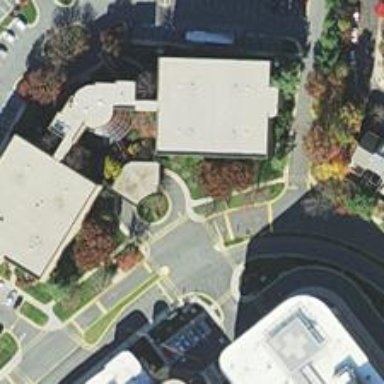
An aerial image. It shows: Building.